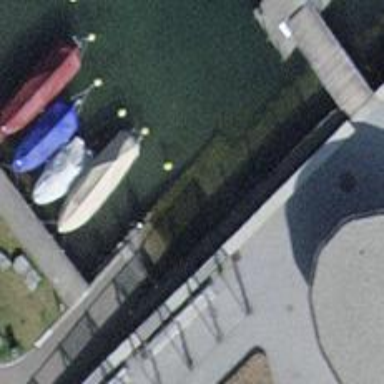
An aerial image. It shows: Slipway on leisure land.